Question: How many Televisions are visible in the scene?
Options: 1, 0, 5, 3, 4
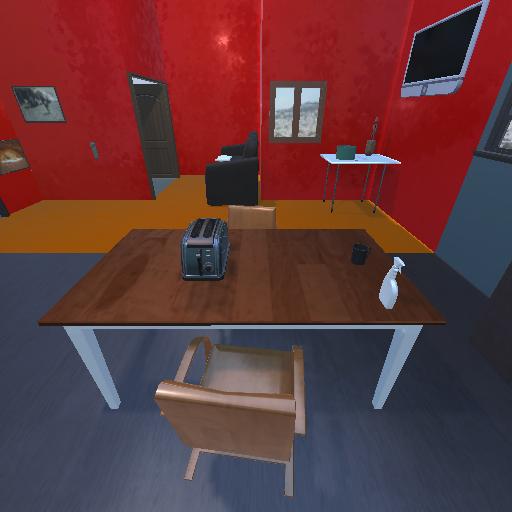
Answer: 1